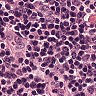
Metastatic tissue present: no